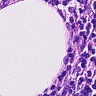
Metastatic tissue present: no